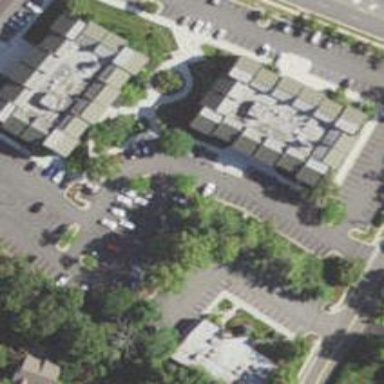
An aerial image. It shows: Building.